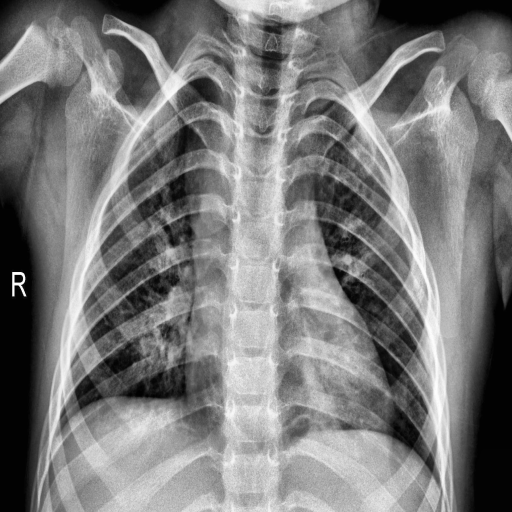
Finding: PNEUMONIA